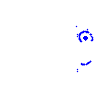
Particle: pion